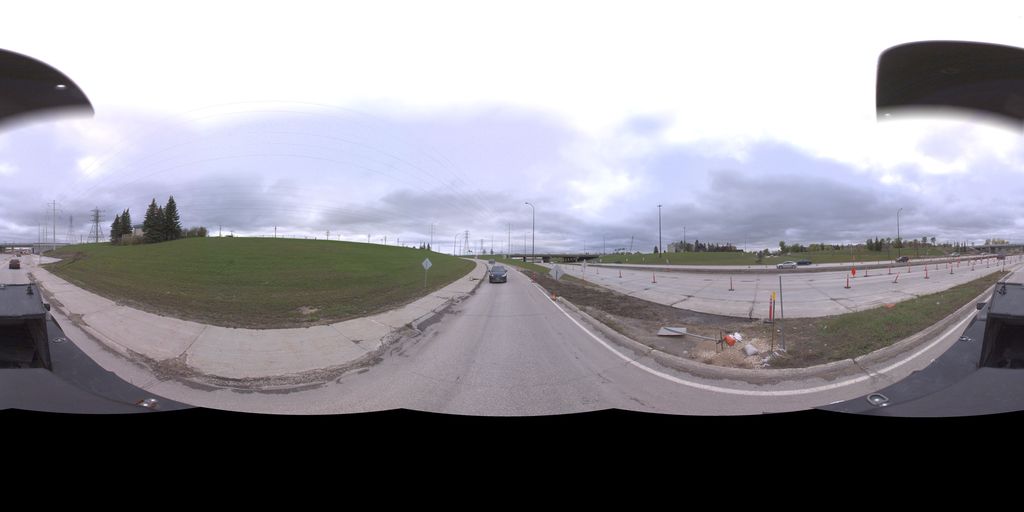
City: winnipeg